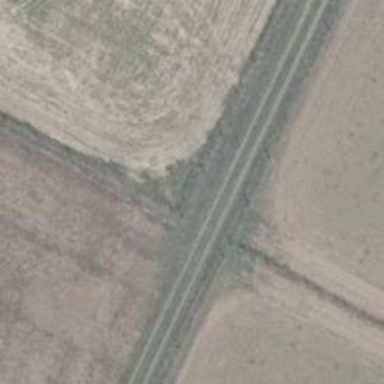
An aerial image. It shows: Track with very rough surface.